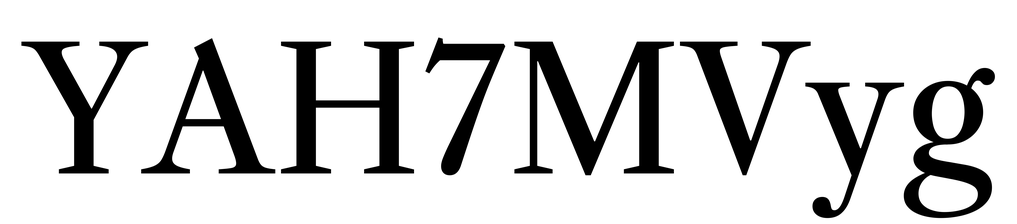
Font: LibreCaslonText_Regular